Field crop: maize
Growth stage: 2
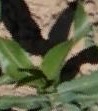
Species: maize